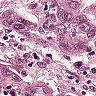
Metastatic tissue present: yes